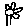
Label: flower